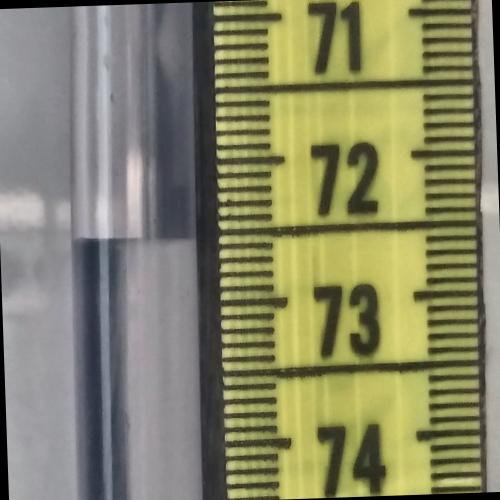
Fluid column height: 72.5 cm